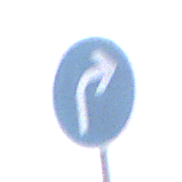
Verkehrszeichen: VorgeschriebeneFahrtrichtungRechts
Umgebung: Outdoor, RoadRail
Tageszeit: SunriseSunset
Wetter: PartlyCloudy
Licht: Natural
Jahreszeit: NotSpecified
Kontrast: LowContrast